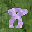
Label: 8